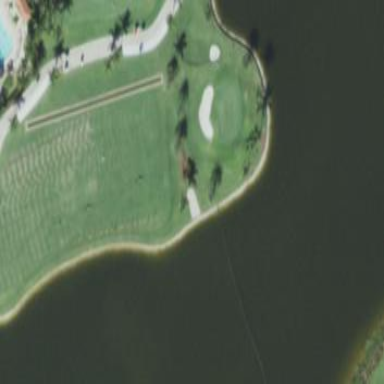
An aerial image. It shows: Grassy area designated as driving range for golf.